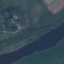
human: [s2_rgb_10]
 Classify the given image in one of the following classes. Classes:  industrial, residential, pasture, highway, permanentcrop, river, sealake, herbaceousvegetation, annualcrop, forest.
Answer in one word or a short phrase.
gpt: River